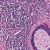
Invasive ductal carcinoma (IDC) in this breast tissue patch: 0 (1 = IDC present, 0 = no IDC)